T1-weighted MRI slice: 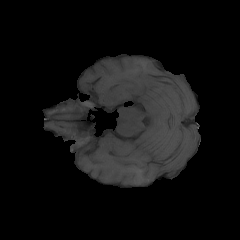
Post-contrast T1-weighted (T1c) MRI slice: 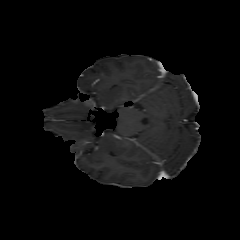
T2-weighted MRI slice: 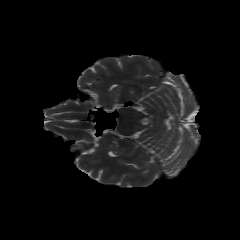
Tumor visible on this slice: no